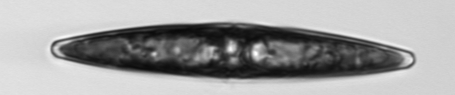
Label: Pleurosigma